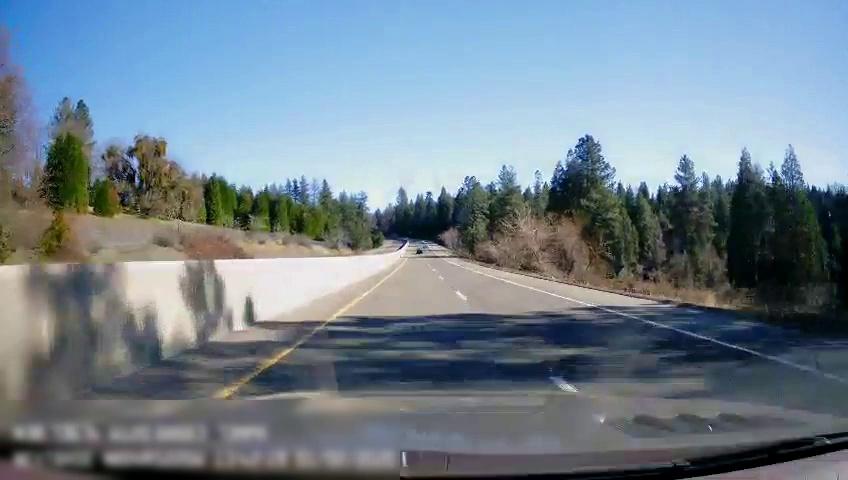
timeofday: Day
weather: Sunny
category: Drivable Space
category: Drivable Space
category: Lanes | Alternate Lane
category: Lanes | Current Lane
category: Lanes | Alternate Lane